A spectrogram of one vibration snapshot from a rotating bearing is shown (time on one axis, frequency on the other). What is the most likely bearing condition (normal, inner_race, outer_race, ball)?
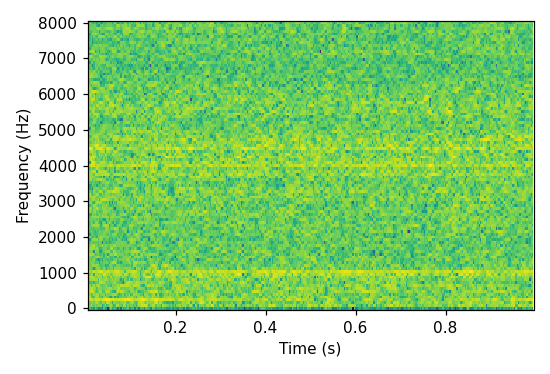
Answer: outer_race